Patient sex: M
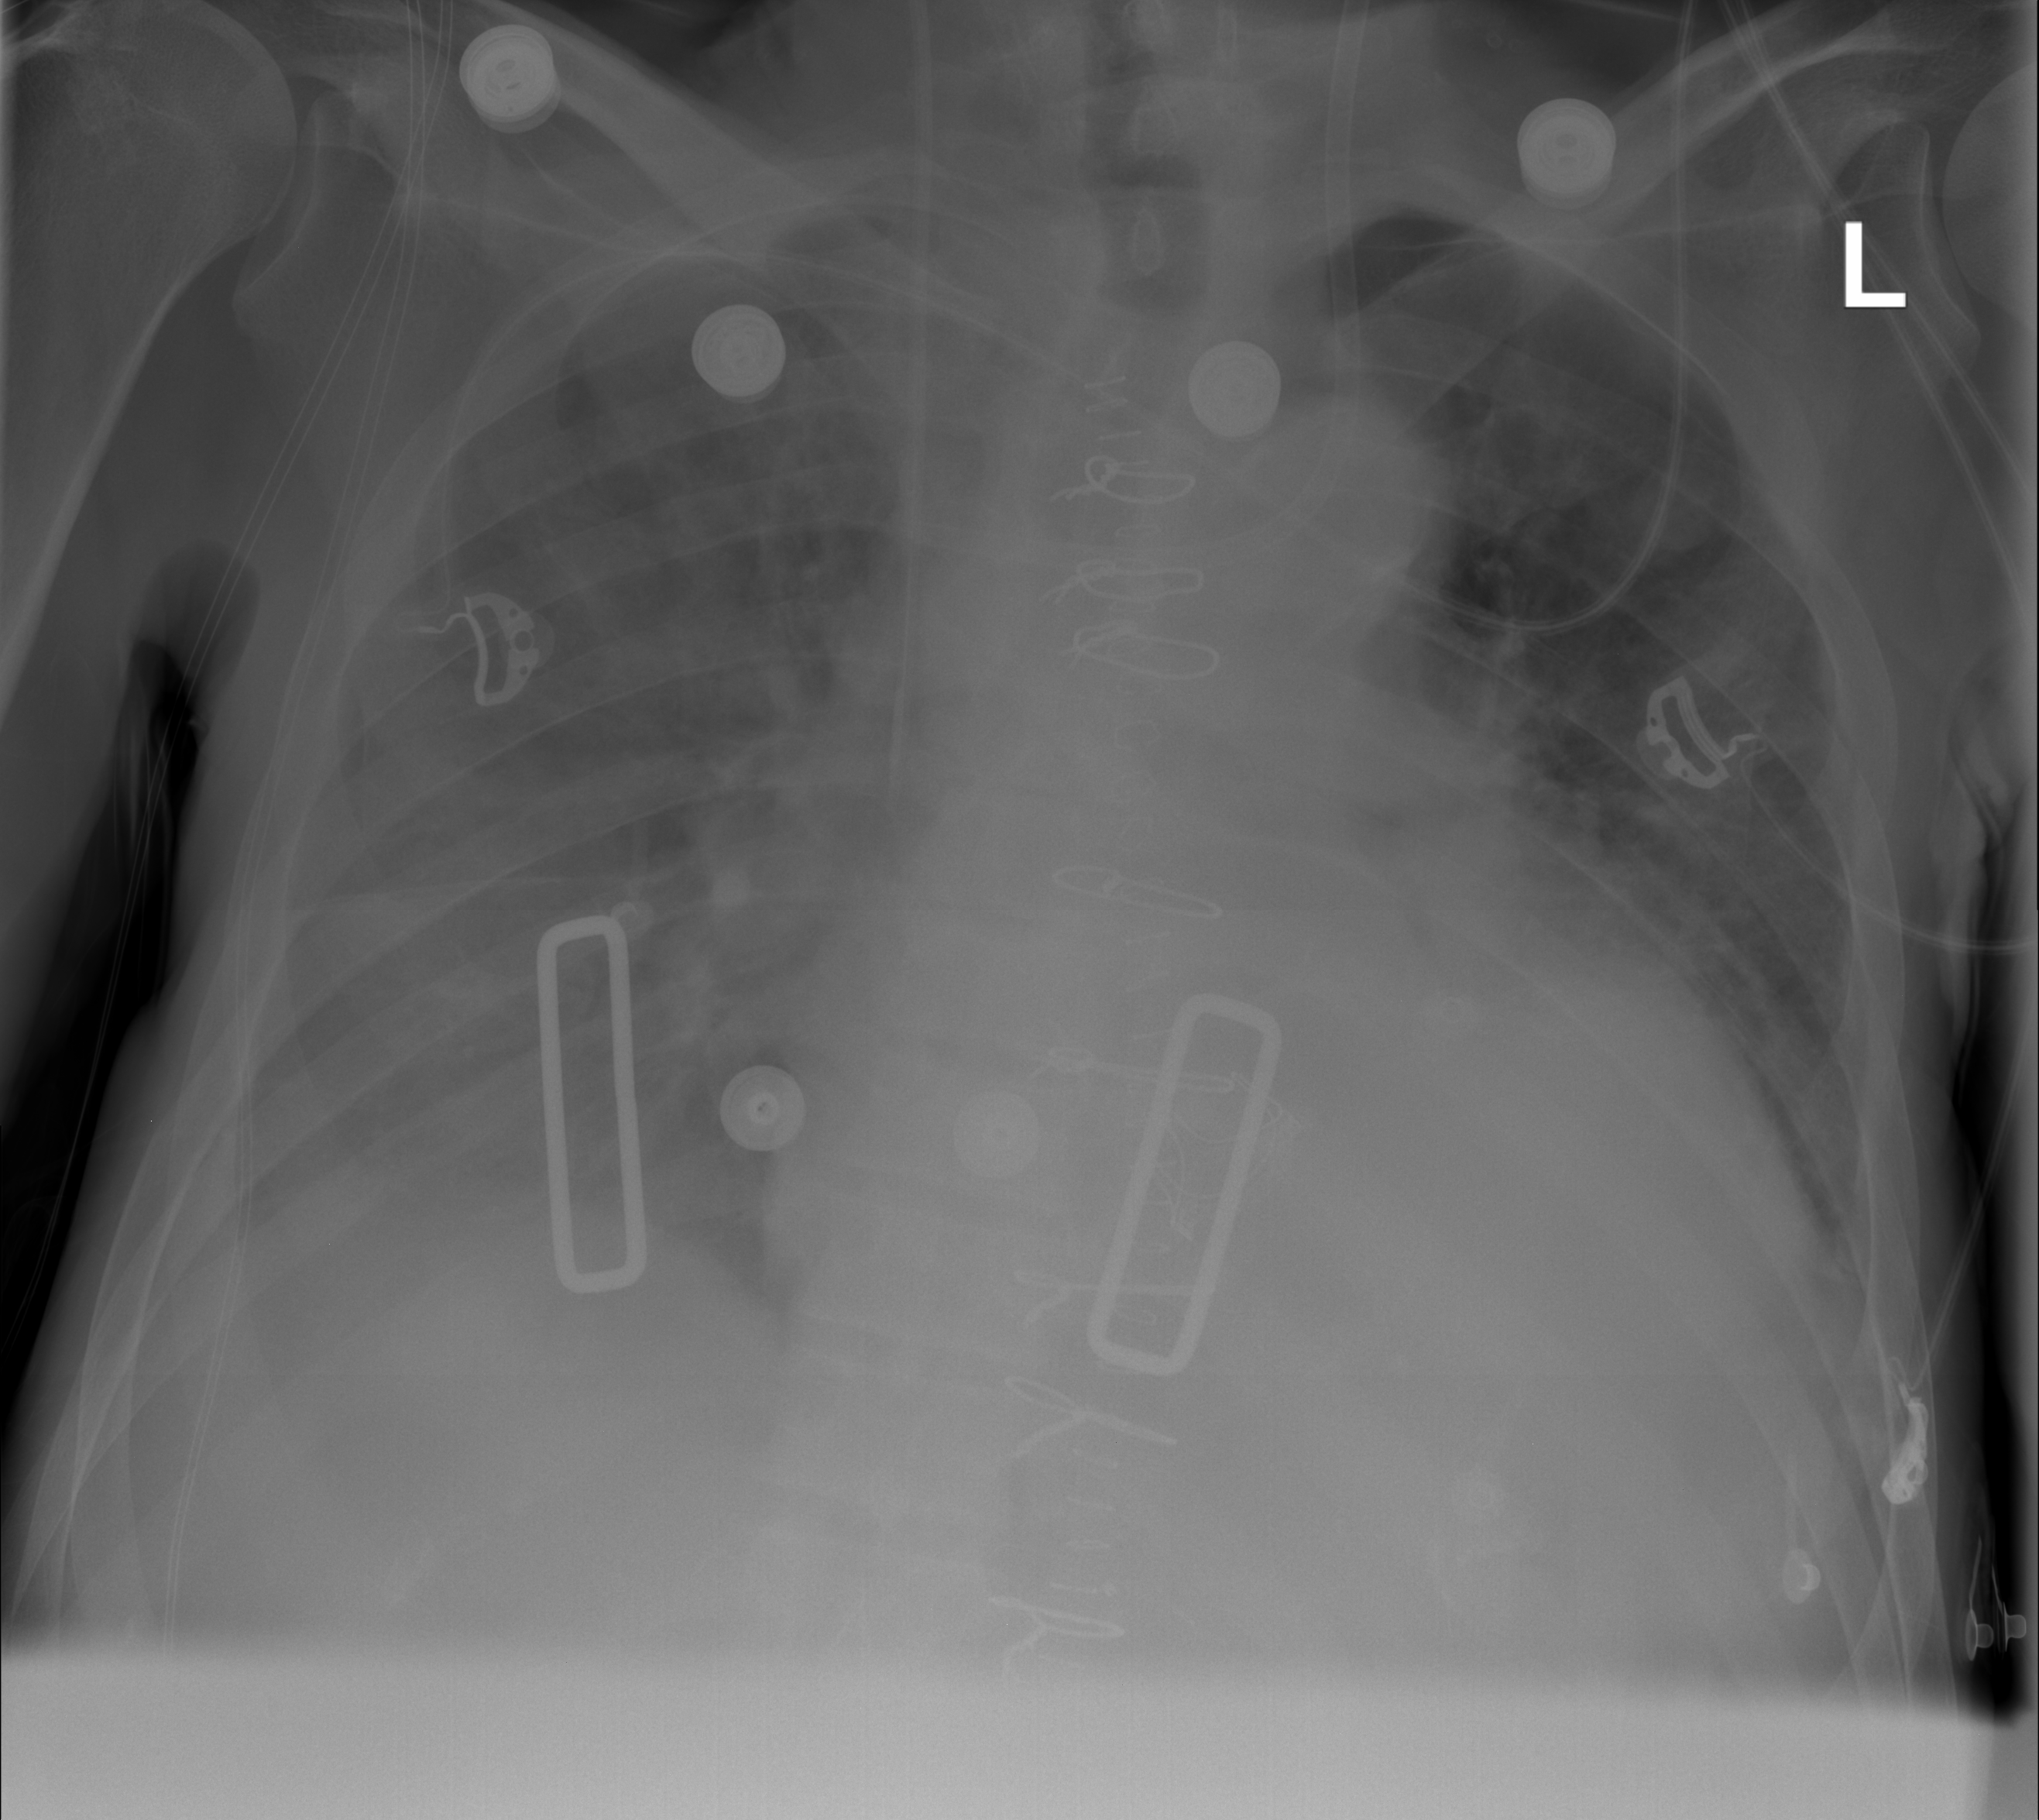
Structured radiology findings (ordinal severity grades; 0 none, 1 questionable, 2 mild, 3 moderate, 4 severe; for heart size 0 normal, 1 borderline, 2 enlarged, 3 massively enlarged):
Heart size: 3
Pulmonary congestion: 2
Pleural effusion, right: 3
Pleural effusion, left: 1
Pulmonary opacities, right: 0
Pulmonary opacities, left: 0
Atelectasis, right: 3
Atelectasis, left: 1